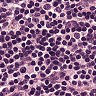
Metastatic tissue present: no